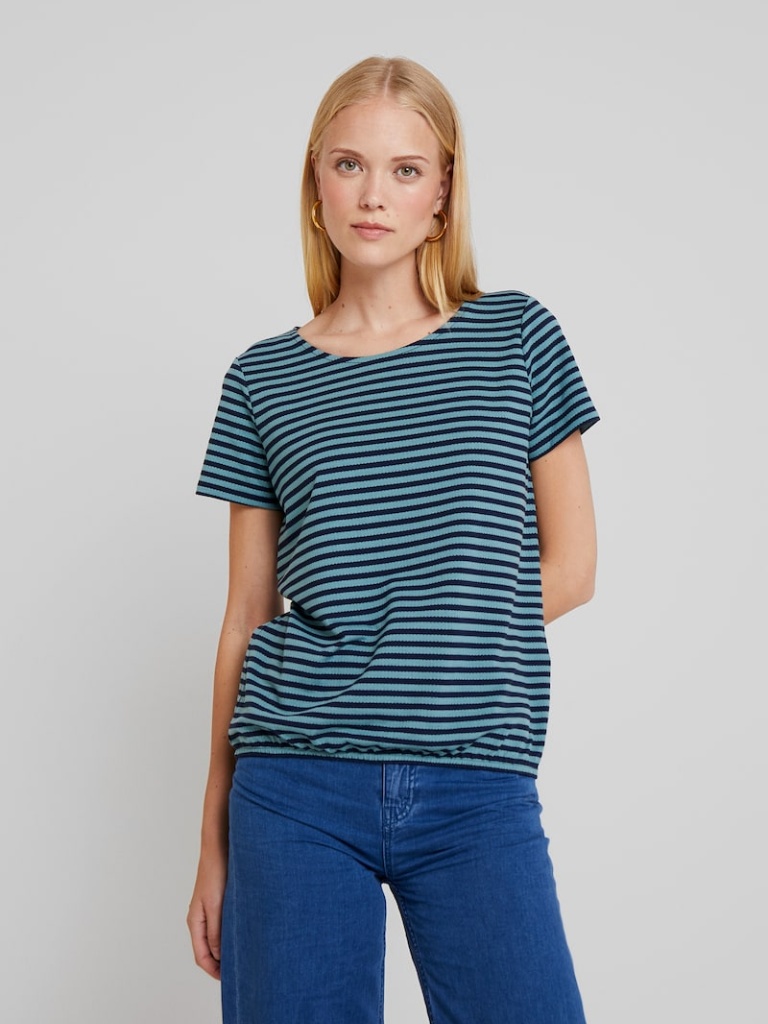
cotton relaxed short sleeve hip length French Tucked crew t-shirt